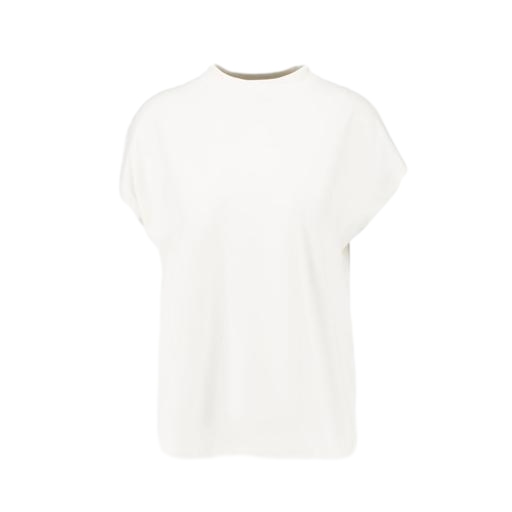
white plus size mock-neck top only macy, off-white classic t-shirt, white pima t-shirt only macy, white background